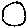
Label: circle